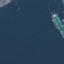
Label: SeaLake